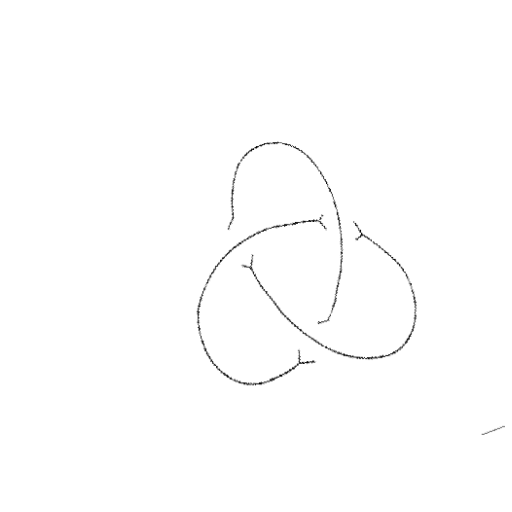
Crossing number: 3